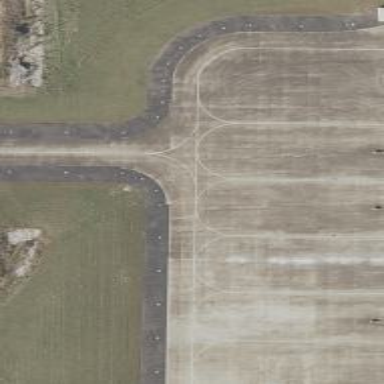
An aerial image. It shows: View of taxiway at the airport.